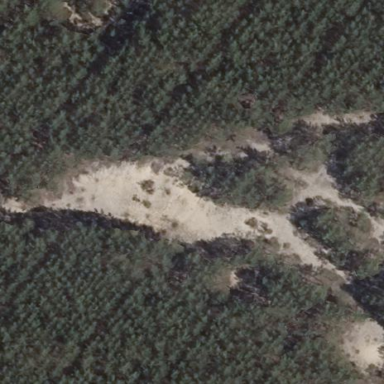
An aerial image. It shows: Sandy area in nature.